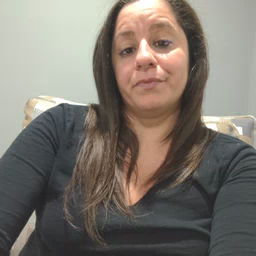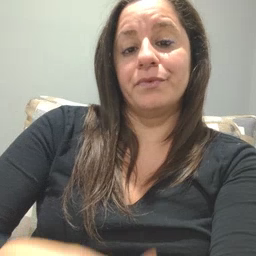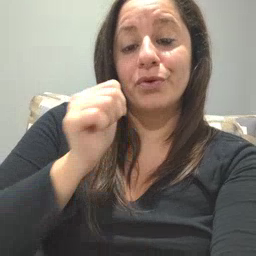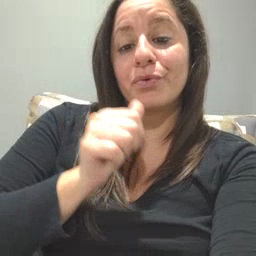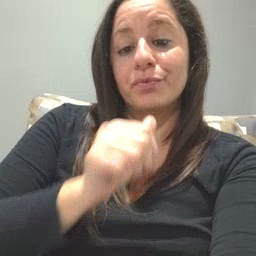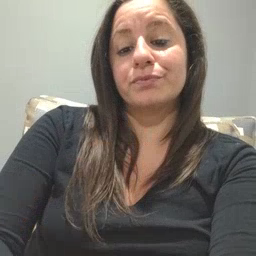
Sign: girl